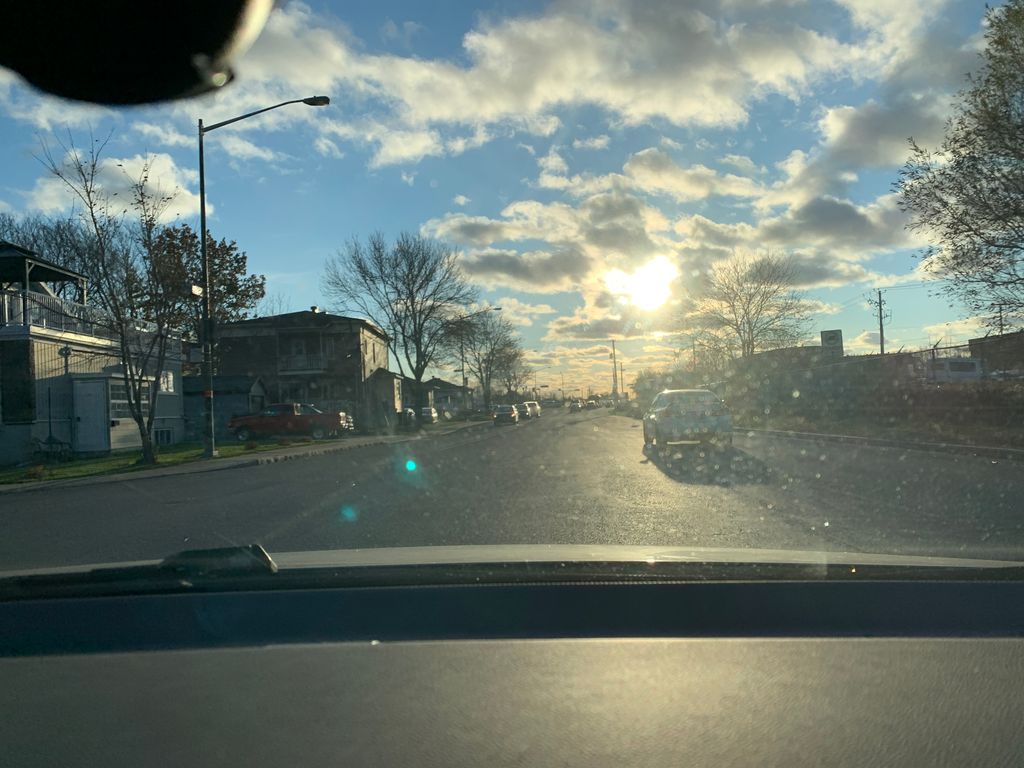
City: quebec_city